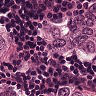
Metastatic tissue present: yes